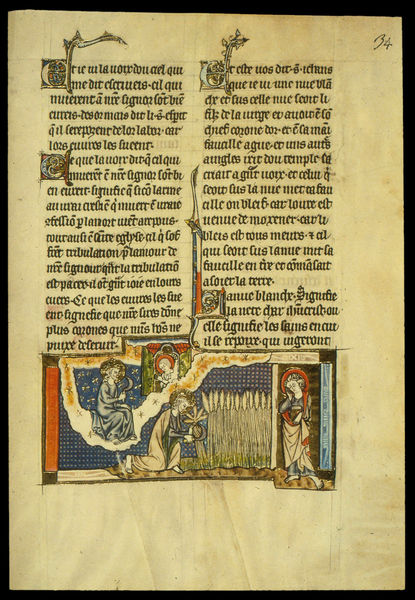
Titel: Lothringische Apokalypse
Institution: Dresden, Sächsische Landesbibliothek
Schlagwörter: blau, gemälde, himmel, wolken, frau, rot, wolke, bibel, feld, engel, schrift, acker, ernte, getreide, korn, buch, sichel, seite, knien, buchseite, heiliger, ähren, insignien, buchmalerei, majuskel, e, l, 34, 2spaltig, eterne, bild ernte, matria